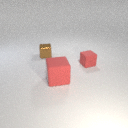
large red rubber cube in front of small brown metal cube